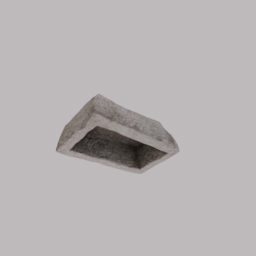
Label: appliances